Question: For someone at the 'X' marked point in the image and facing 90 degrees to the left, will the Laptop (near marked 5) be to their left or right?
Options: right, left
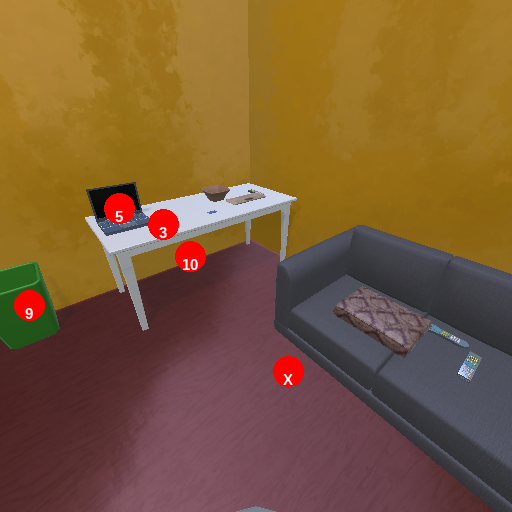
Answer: right